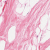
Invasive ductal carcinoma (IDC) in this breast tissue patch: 0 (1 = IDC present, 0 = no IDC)